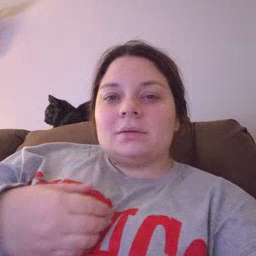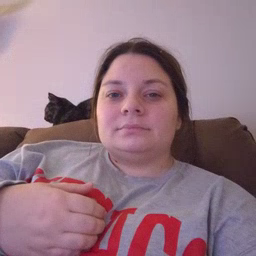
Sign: man